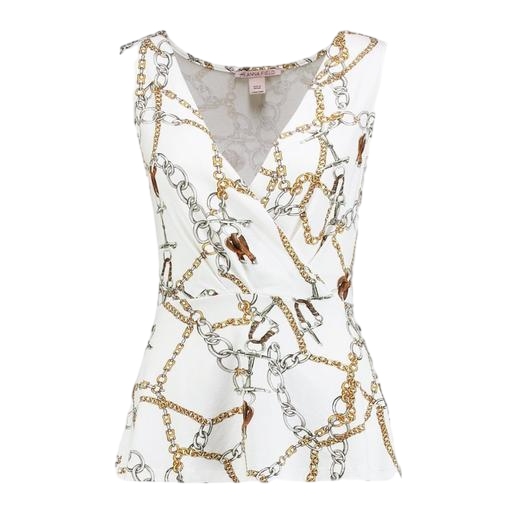
v-neck and gold print, white printed peplum top, white printed tank top, white background